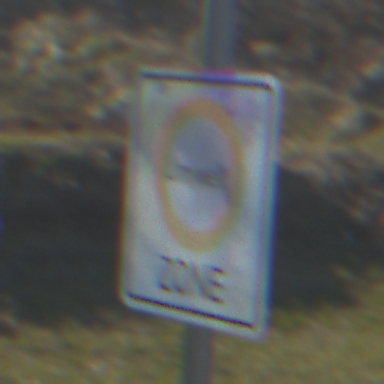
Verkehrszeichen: BeginnUmweltzone
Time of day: MorningAfternoon
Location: Outdoor (Nature)
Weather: PartlyCloudy
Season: NotSpecified
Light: Natural